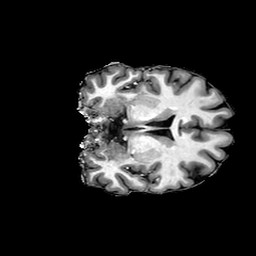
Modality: T1w
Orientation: coronal
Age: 25
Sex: male
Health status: ill